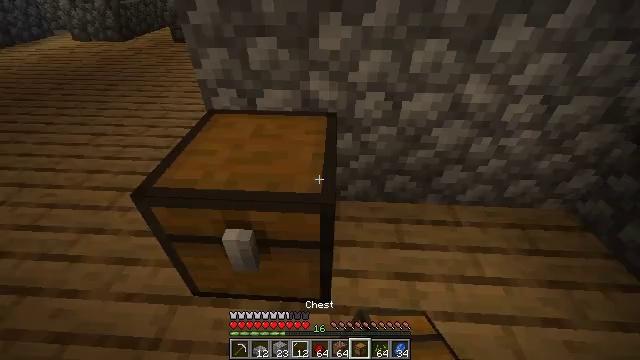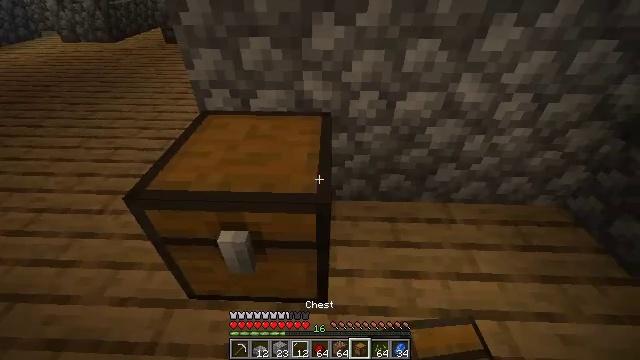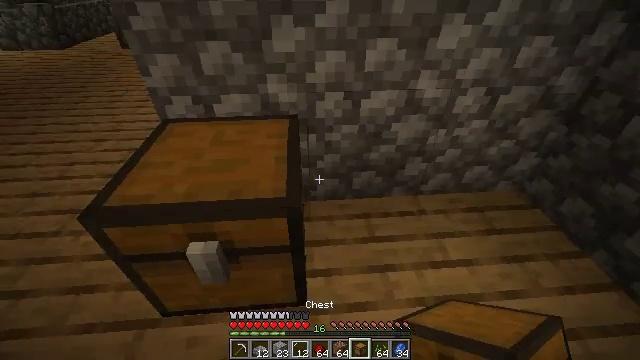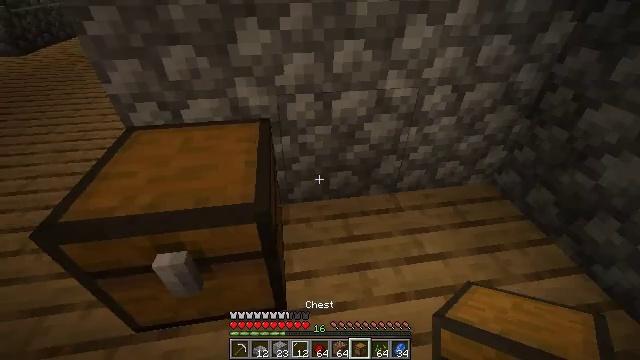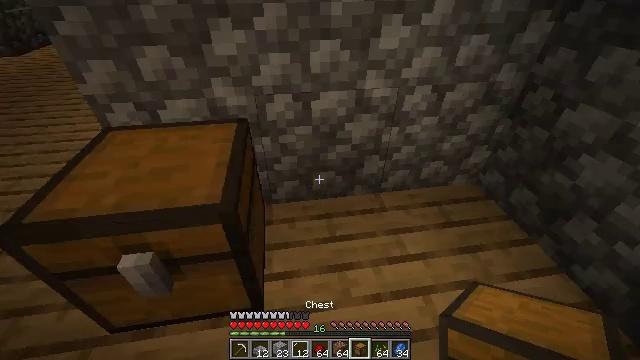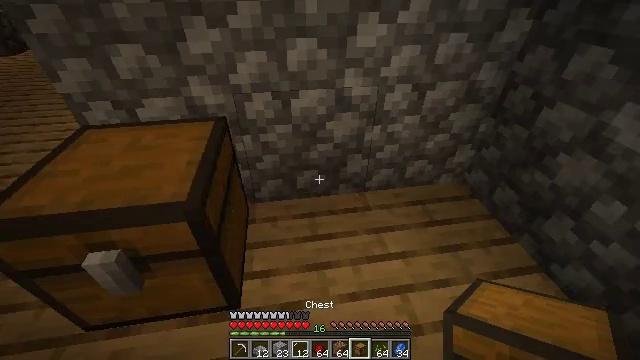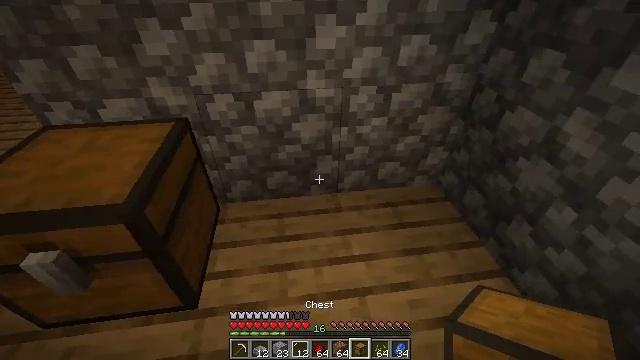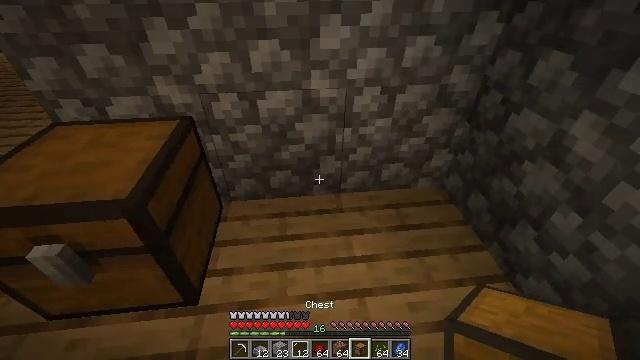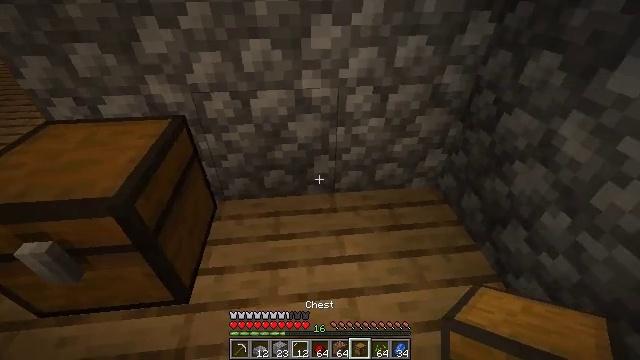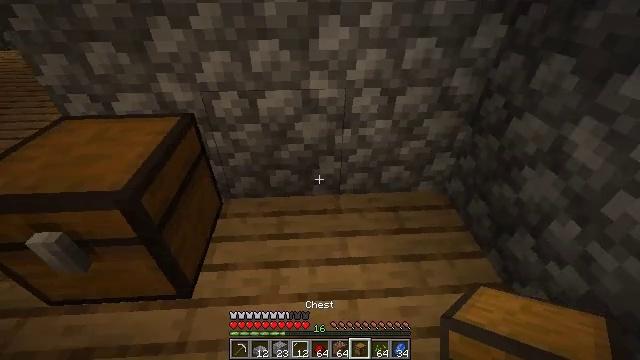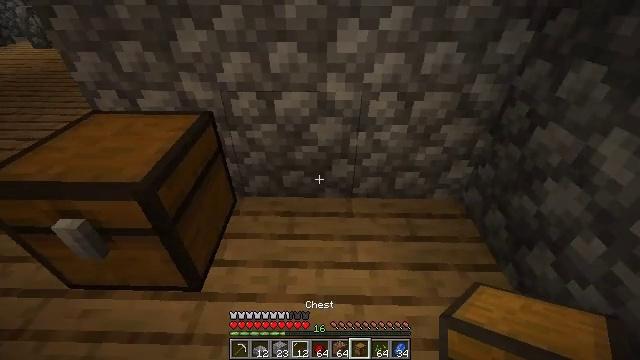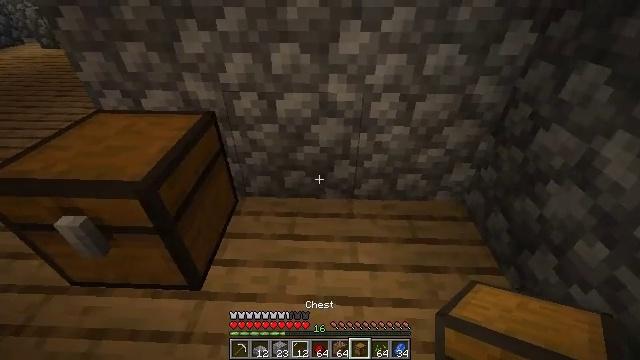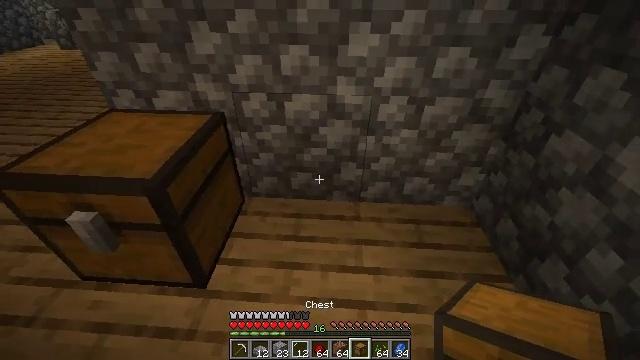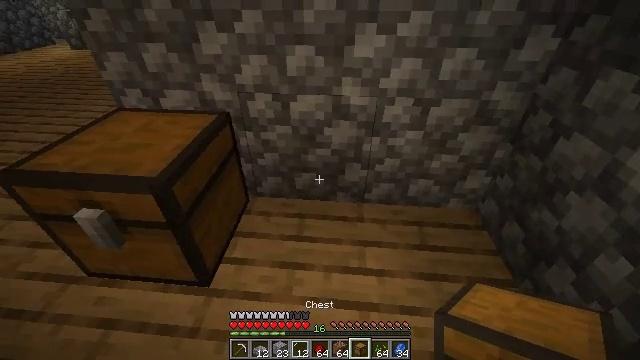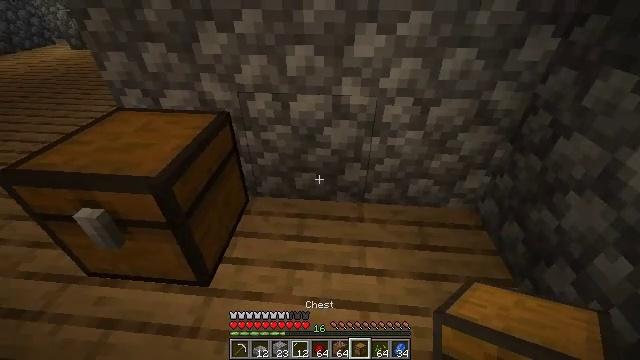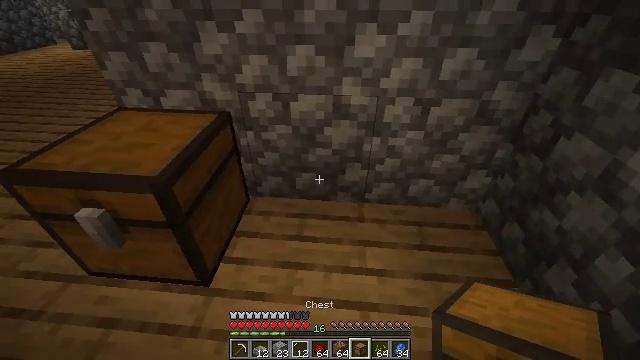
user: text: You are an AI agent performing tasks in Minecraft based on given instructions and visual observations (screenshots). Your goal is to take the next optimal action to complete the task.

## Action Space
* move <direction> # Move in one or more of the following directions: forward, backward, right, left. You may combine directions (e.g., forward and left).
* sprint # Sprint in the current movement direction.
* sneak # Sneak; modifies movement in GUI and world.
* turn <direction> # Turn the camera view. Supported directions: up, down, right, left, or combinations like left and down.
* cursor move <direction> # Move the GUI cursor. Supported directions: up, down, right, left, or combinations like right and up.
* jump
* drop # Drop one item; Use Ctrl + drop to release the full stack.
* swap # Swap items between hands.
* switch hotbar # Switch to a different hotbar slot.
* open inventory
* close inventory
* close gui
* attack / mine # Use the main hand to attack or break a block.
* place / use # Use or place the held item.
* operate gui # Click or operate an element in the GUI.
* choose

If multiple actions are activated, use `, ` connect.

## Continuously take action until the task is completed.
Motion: motion action
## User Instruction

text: Mine a chest to move it.
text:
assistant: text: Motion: turn right
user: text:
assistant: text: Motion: move right, turn right
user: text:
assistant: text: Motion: move right, turn right
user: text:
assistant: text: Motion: move right
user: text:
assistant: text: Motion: move right
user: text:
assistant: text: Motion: no_op
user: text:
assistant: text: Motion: turn left
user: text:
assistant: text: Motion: no_op
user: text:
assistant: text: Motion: turn left
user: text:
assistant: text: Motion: turn left
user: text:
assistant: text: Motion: no_op
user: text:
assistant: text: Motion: turn left
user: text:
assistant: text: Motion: turn left
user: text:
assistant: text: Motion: no_op
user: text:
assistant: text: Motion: no_op
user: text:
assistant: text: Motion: turn left
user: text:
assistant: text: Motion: move left, turn left
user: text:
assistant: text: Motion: move left, turn left
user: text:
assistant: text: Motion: move left
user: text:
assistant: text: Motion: move left
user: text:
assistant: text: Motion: no_op
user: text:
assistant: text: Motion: attack / mine
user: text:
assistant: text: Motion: attack / mine
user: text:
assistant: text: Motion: attack / mine
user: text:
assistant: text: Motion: attack / mine
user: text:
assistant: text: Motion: attack / mine
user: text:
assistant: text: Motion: attack / mine
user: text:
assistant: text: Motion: attack / mine
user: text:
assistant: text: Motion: attack / mine
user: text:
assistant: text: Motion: attack / mine